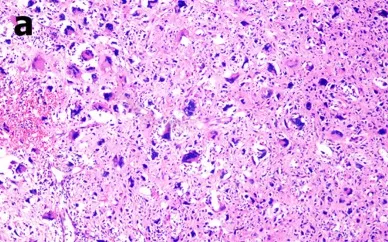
(A) The 2014 pathological examination indicated a pleomorphic liposarcoma (hematoxylin and eosin staining, 400 x magnification) and MDM2 amplification in tumor tissues as revealed by fluorescence in situ hybridization (red fluorescence: MDM2, green fluorescence: CEP12; mean MDM2 signal: 35.1, mean CEP12 signal: 1.7, MDM2/CEP12 ratio = 20.65).
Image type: pathology (h&e)